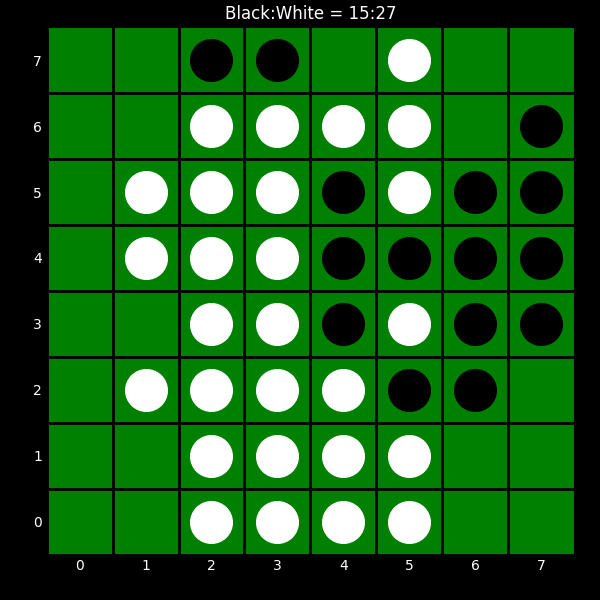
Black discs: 15
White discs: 27